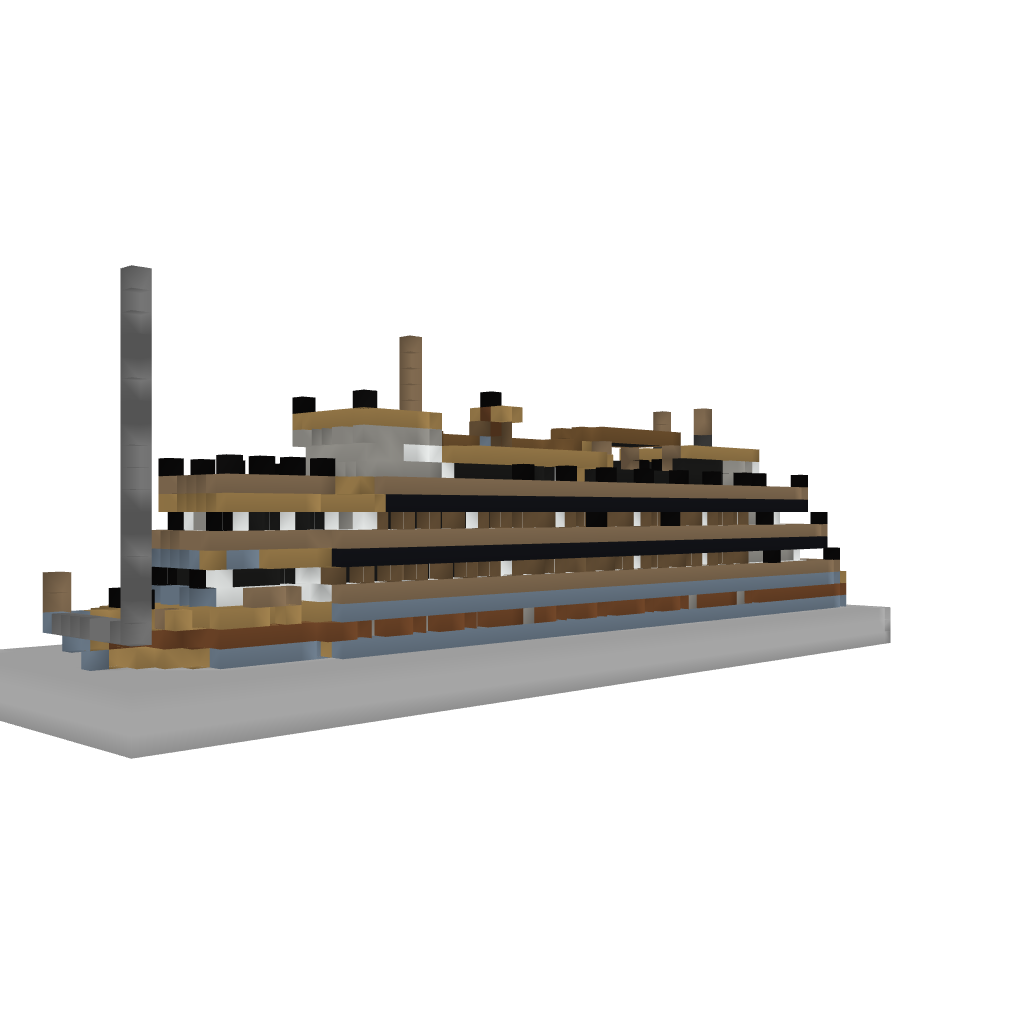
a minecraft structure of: AxiumSA Luxury Liner